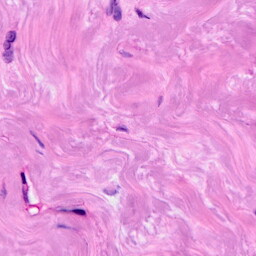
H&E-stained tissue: Breast